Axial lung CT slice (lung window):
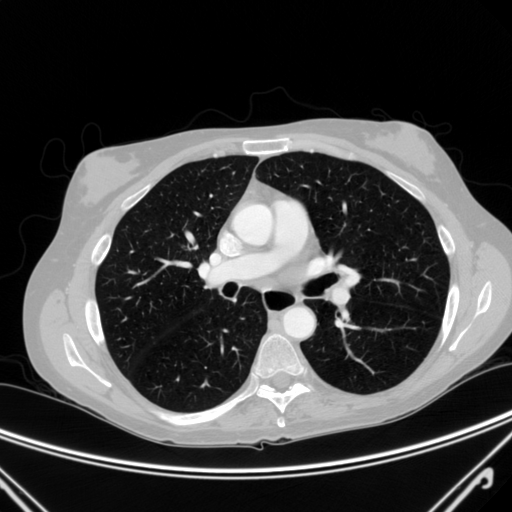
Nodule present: no